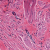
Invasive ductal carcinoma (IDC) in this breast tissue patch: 0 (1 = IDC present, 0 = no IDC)